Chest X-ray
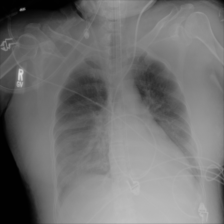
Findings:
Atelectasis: negative
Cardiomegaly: negative
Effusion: negative
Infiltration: negative
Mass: negative
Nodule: negative
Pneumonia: negative
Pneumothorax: negative
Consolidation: negative
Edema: negative
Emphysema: negative
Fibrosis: negative
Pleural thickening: negative
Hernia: negative